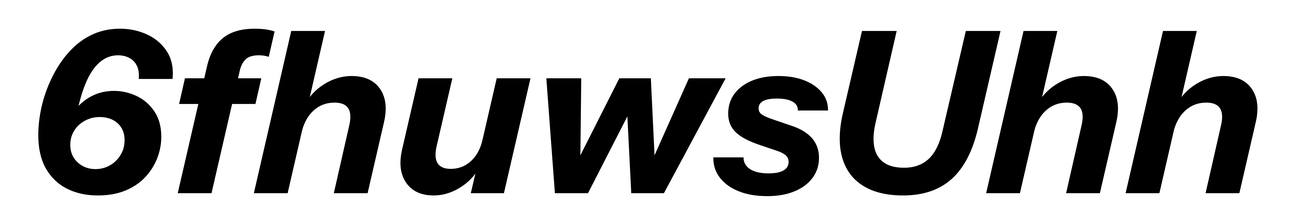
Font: InstrumentSans-Italic_Bold_Italic